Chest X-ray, PA view. Patient: 48 years old, sex M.
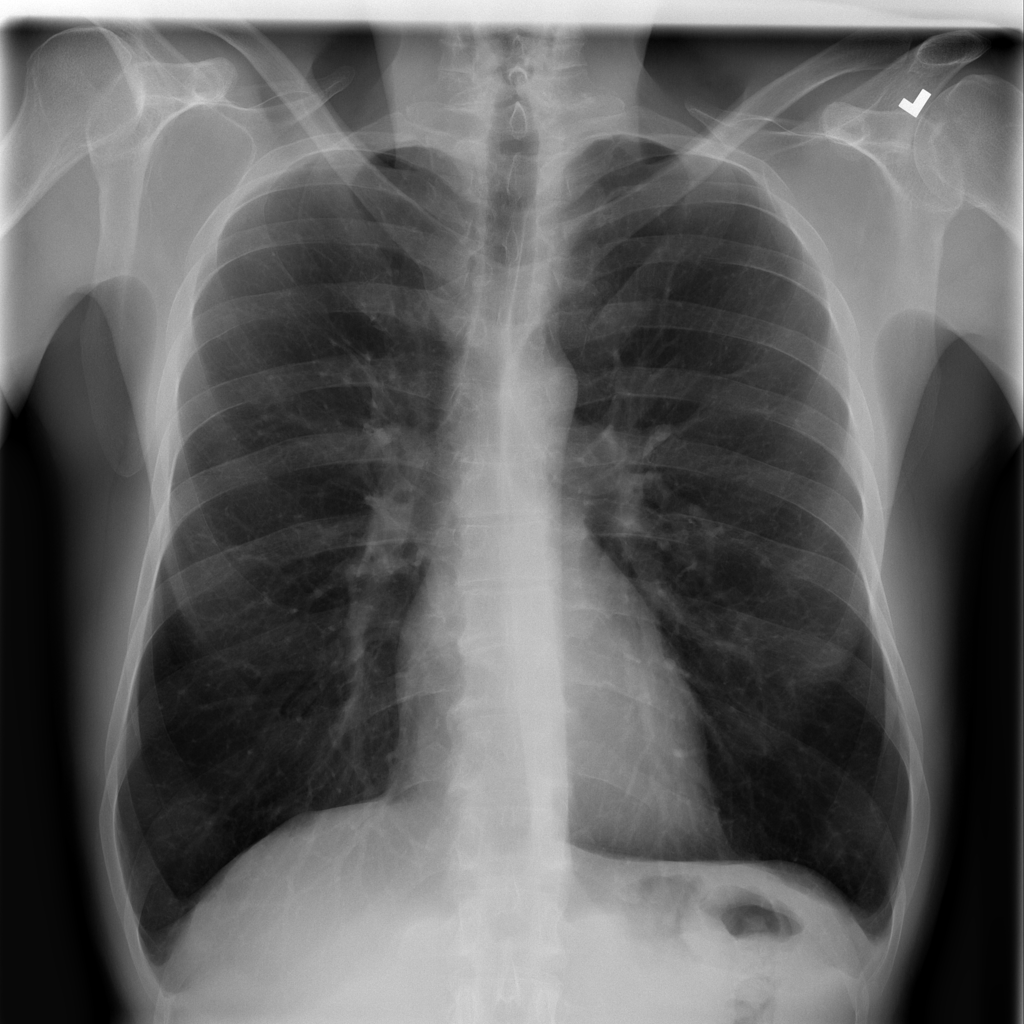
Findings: No Finding